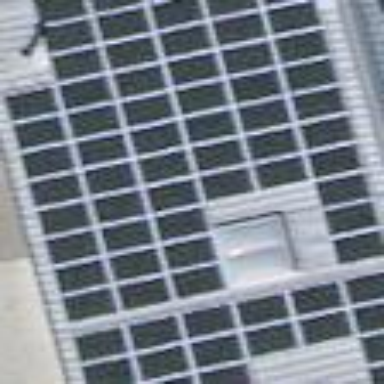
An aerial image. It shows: Solar power generator utilizing photovoltaic technology with solar photovoltaic panels.